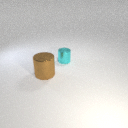
small cyan metal cylinder behind large brown metal cylinder